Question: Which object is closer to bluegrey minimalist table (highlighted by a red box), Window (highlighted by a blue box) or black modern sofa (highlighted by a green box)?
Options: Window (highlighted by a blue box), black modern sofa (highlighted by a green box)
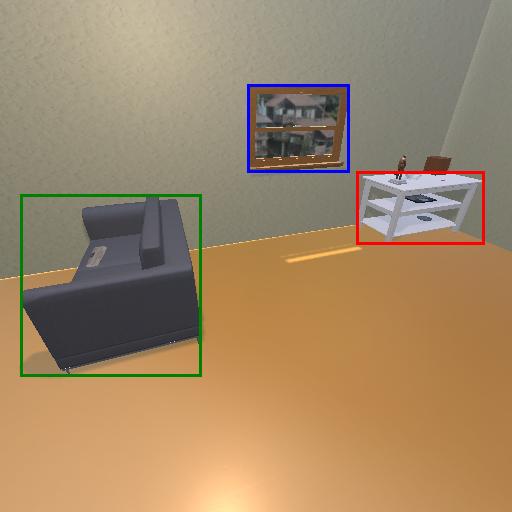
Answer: Window (highlighted by a blue box)